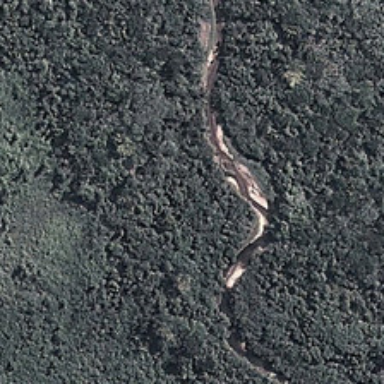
Many green trees are in two sides of a curved small river .